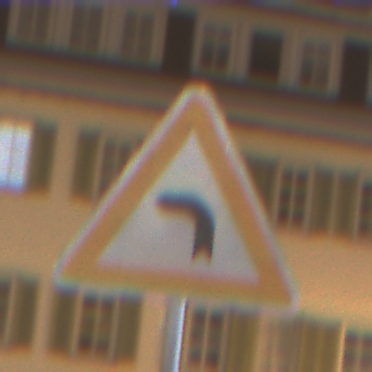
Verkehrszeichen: KurveLinks
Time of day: Night
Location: Outdoor (Urban)
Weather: Overcast
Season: Winter
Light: Artificial